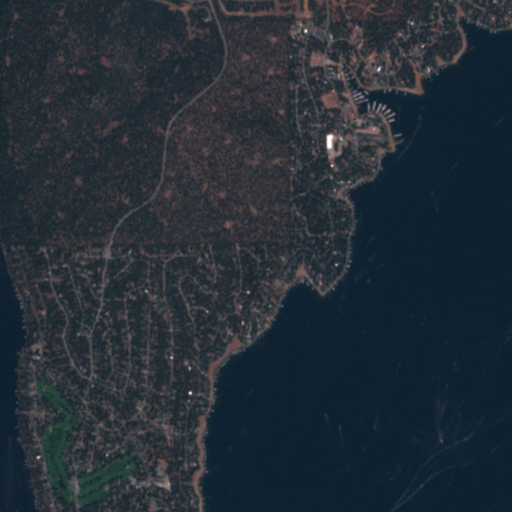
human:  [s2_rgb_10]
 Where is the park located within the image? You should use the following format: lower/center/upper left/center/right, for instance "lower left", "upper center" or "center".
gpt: The park is located in the lower left of the image.
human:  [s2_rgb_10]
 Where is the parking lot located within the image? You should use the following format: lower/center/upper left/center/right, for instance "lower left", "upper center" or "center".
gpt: The parking lot is located in the upper right of the image.
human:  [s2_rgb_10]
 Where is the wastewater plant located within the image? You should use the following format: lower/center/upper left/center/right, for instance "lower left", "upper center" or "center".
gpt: The wastewater plant is located in the lower left of the image.
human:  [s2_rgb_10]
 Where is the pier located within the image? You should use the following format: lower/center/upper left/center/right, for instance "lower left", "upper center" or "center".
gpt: The pier is located in the upper right of the image.
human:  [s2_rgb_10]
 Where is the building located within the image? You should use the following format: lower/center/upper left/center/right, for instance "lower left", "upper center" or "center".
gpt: There is no building in the image.